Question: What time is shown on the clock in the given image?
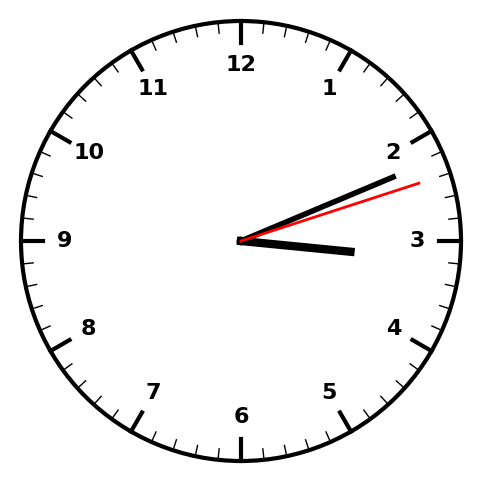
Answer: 03:11:12